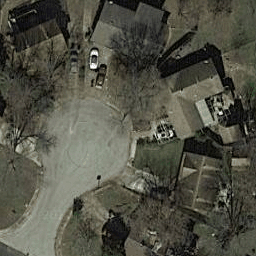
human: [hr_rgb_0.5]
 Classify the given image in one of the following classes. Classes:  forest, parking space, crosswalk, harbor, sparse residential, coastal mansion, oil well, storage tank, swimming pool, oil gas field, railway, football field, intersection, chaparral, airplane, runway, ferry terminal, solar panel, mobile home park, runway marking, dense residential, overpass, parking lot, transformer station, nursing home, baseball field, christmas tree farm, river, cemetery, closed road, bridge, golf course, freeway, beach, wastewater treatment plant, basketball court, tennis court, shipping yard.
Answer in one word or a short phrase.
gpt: closed road